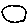
Label: circle